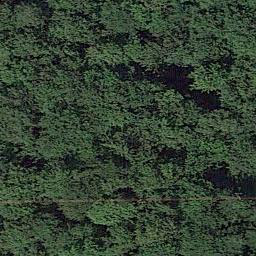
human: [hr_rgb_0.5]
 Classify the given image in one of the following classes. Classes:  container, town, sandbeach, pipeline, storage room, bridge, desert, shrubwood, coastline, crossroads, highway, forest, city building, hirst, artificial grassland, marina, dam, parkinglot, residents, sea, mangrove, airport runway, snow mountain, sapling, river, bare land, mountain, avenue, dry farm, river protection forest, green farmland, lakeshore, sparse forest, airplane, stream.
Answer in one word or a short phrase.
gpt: forest